Aerial crown-view tile of a tropical tree (Barro Colorado Island, Panama), acquired 20250317:
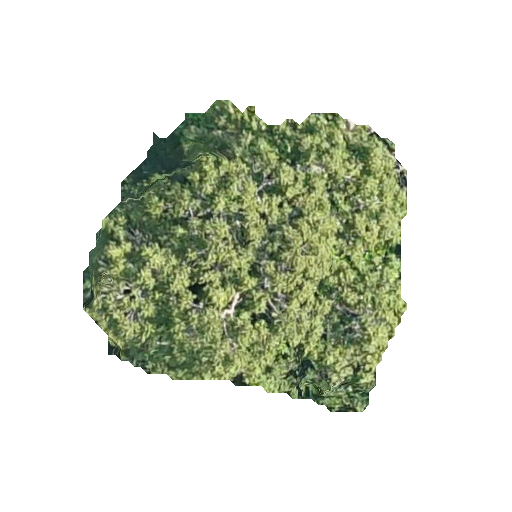
Species: Lonchocarpus heptaphyllus
GBIF accepted scientific name: Lonchocarpus heptaphyllus
Crown area: 112.117 m²